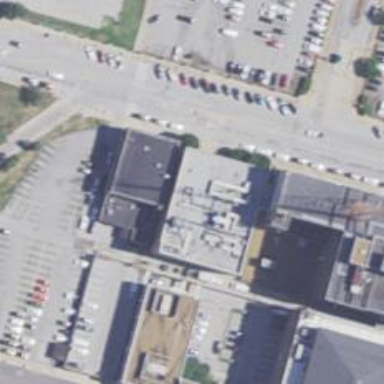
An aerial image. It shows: Public mortuary building.